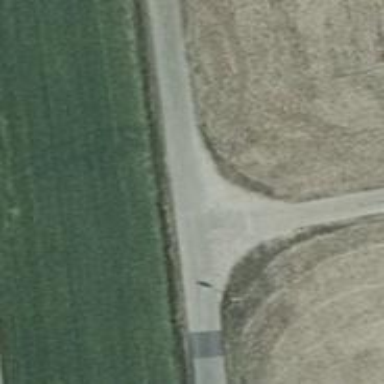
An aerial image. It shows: Paved track with grade1 tracktype.